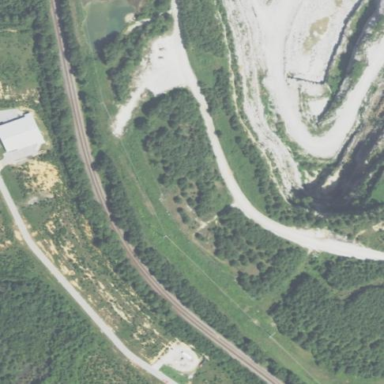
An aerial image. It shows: Area designated for railway use.